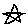
Label: star